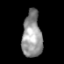
Tissue: prostate
Cell type: Fibroblasts
Senescence score: 0.7041
Nuclear area (px): 875
Mean DAPI intensity: 149.425